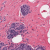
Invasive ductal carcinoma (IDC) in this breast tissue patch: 0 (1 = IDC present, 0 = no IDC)